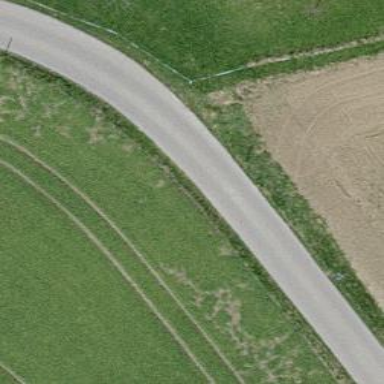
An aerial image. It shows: Track with grade1 tracktype.